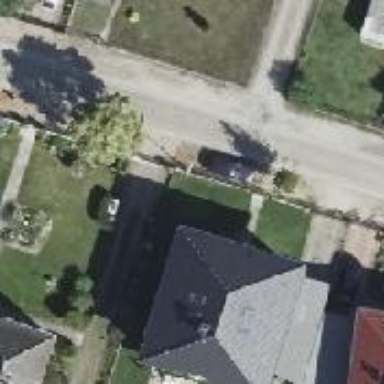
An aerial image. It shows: Driveway.